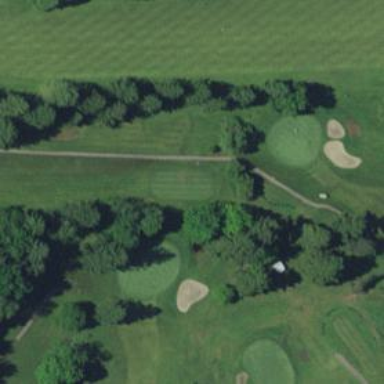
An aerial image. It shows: Golf tee.